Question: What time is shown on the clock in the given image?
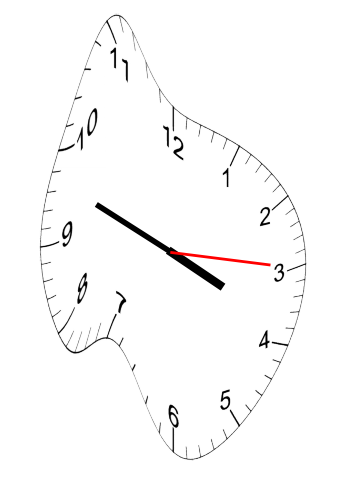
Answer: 03:48:15